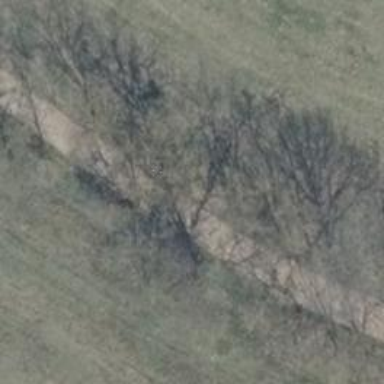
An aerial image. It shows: Avenue of deciduous broadleaved trees in tree row.